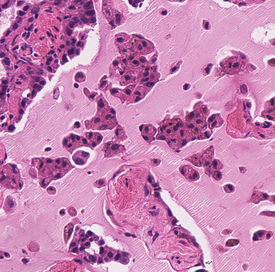
Tumor epithelial tissue: yes
Tumor-associated stroma tissue: yes
Normal tissue: no